Question: I want to install following plugin:
<URL>
from:
ibm.com/developerworks/opensource/tutorials/os-eclipse-plugin-guide/
But 'help > install new software > local' results in this:

producing the following error:
'''
No jar file found in marker
'''
How to solve?
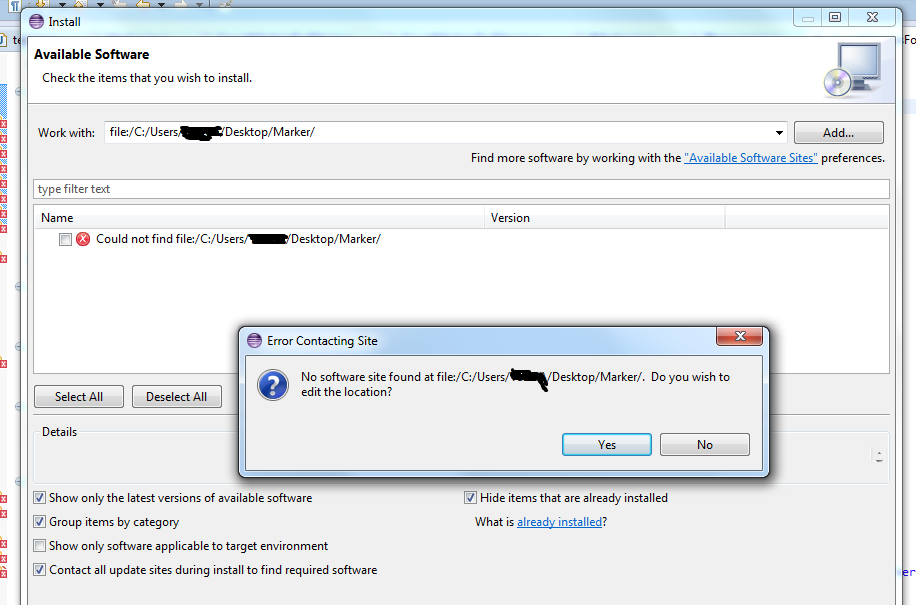
Answer: Unzip your marker.zip and from eclipse, select 'File > Import > Existing project into Workspace'
Select the unzipped folder which will add a new project in eclipse. Click on that project, click
> Export> Deployable plugins and fragments > Install into host
Repository
It will install the plugin in Eclipse.